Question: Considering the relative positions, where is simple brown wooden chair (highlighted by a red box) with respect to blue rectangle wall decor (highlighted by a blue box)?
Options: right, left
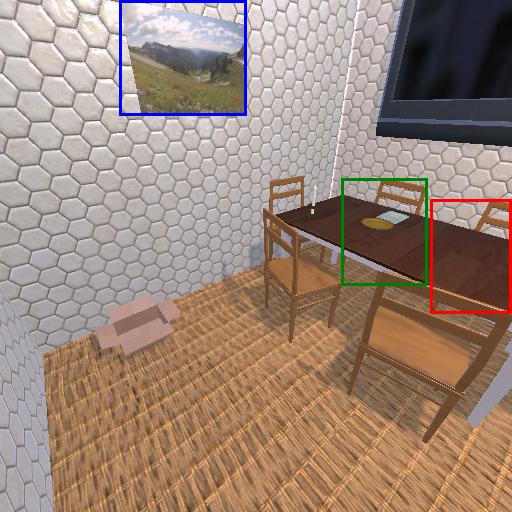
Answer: right